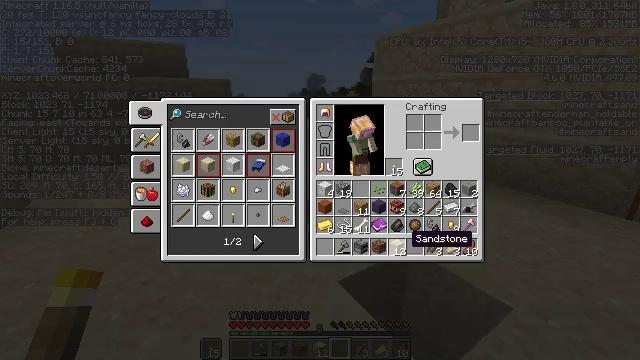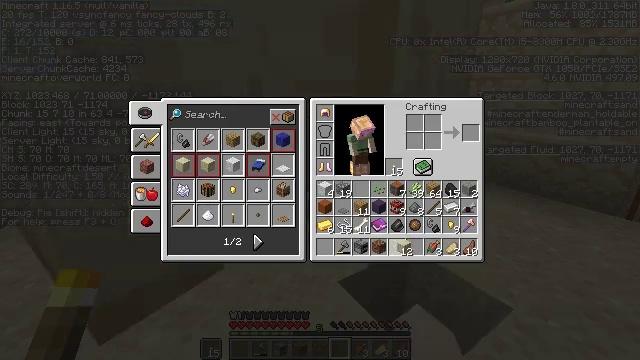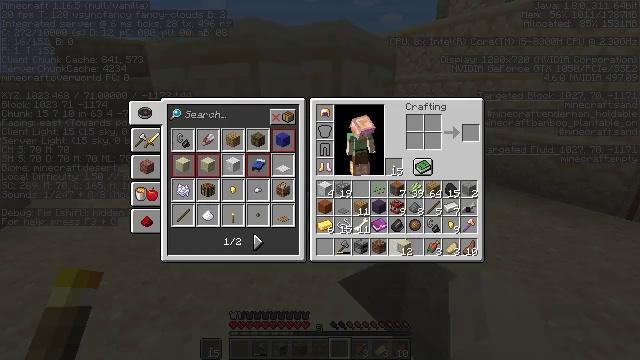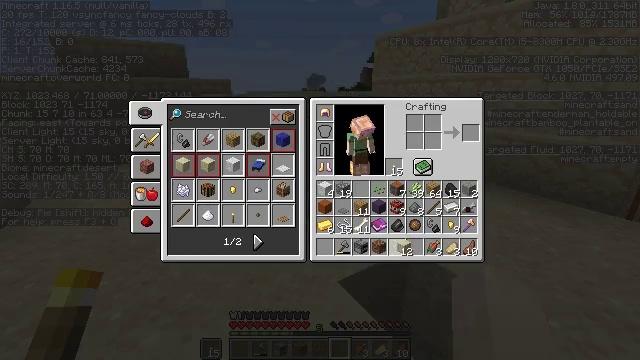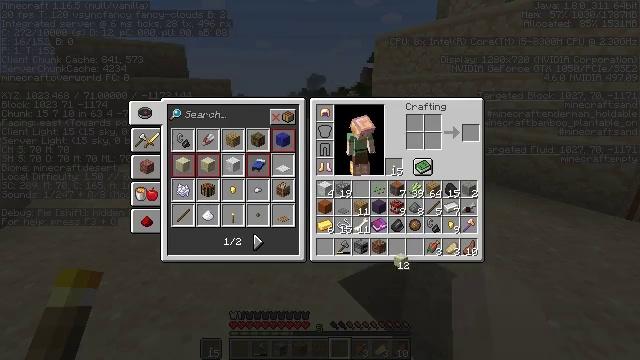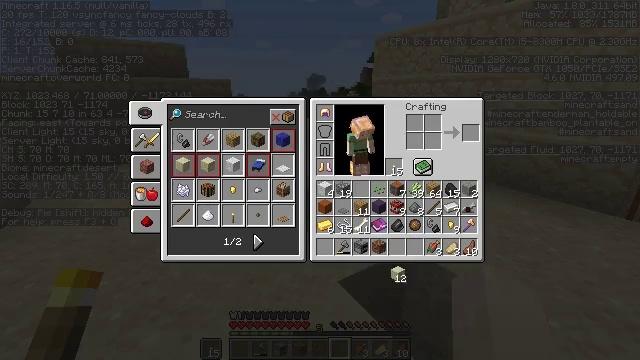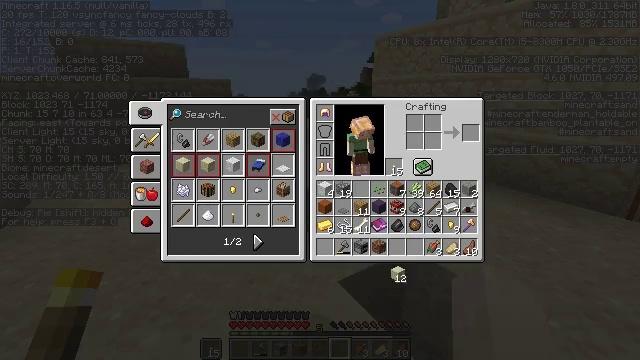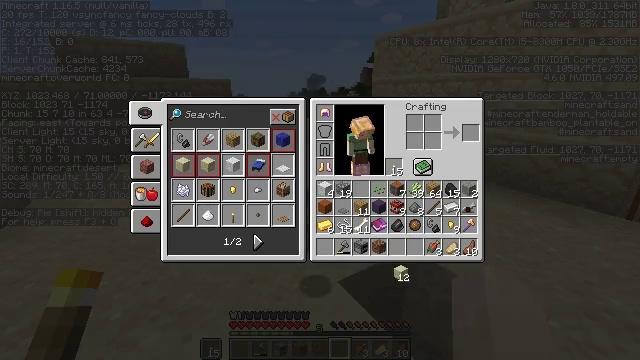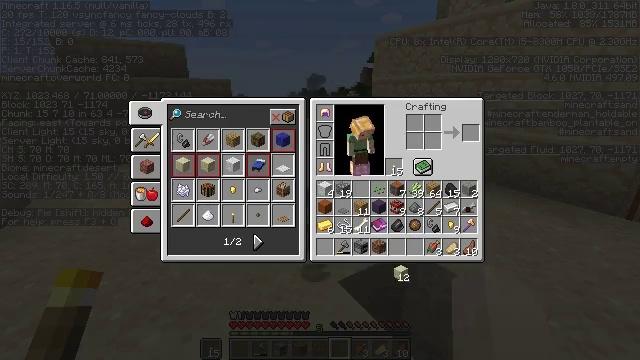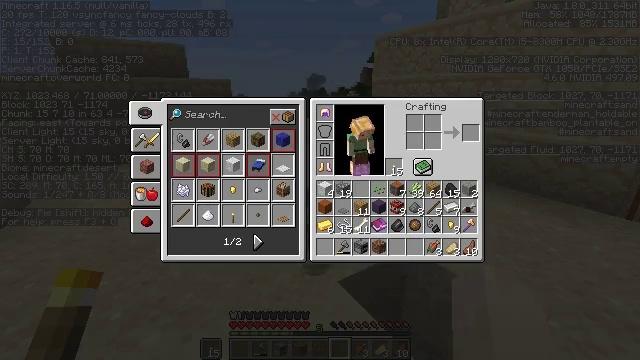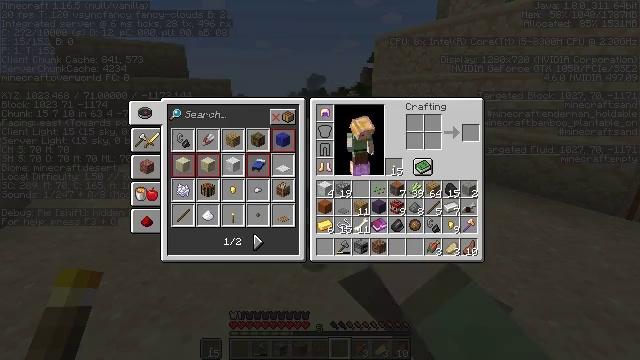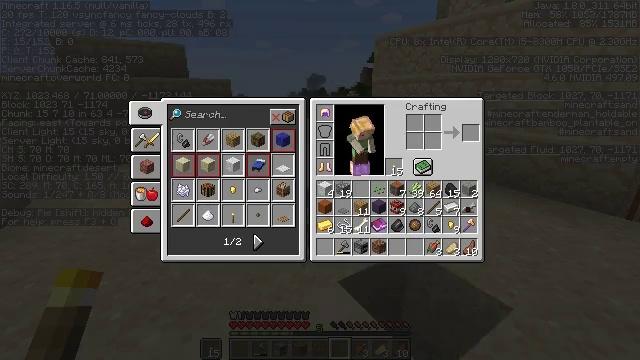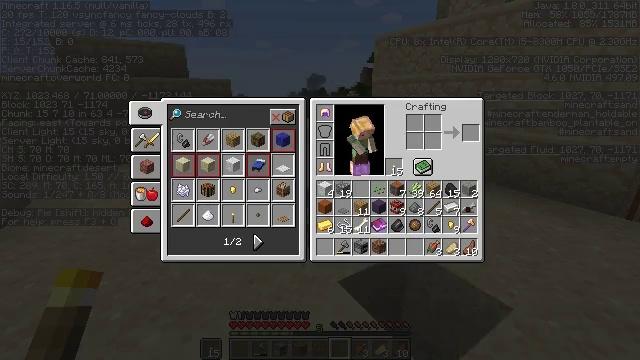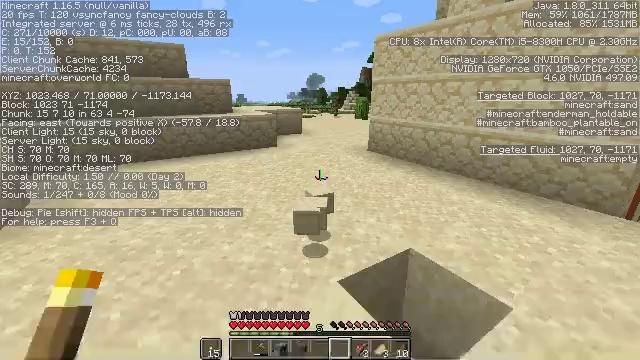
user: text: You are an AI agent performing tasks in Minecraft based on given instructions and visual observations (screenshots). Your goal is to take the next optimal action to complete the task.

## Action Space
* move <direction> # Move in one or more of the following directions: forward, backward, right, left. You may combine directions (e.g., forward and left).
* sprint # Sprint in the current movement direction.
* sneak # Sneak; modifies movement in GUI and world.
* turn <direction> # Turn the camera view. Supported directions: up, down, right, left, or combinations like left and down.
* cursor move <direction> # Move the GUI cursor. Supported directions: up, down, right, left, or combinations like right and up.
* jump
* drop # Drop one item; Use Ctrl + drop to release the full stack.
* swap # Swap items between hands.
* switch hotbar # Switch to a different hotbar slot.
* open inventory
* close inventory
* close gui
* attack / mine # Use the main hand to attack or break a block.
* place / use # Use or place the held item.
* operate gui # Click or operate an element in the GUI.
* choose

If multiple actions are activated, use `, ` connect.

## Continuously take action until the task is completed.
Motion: motion action
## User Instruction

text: Remove a sandstone block from the inventory.
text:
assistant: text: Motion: operate gui, open gui
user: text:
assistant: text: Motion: operate gui
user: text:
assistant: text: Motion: operate gui
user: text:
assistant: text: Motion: cursor move down
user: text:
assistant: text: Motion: cursor move down
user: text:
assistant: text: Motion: no_op
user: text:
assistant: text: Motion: operate gui
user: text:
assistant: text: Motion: operate gui
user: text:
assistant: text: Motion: no_op
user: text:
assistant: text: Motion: no_op
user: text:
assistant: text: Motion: no_op
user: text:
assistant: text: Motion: no_op
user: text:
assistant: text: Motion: no_op
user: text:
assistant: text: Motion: close gui